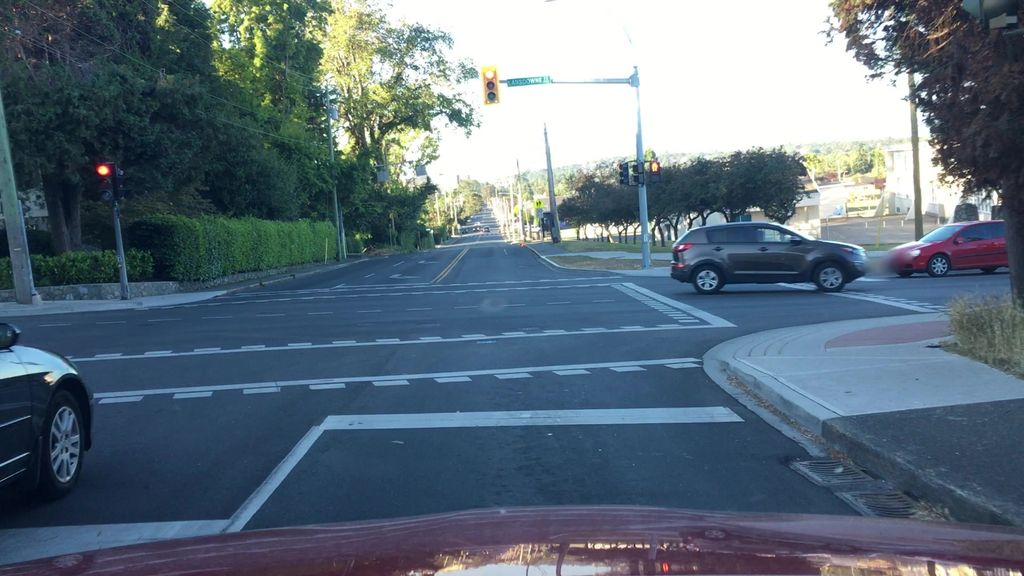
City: victoria